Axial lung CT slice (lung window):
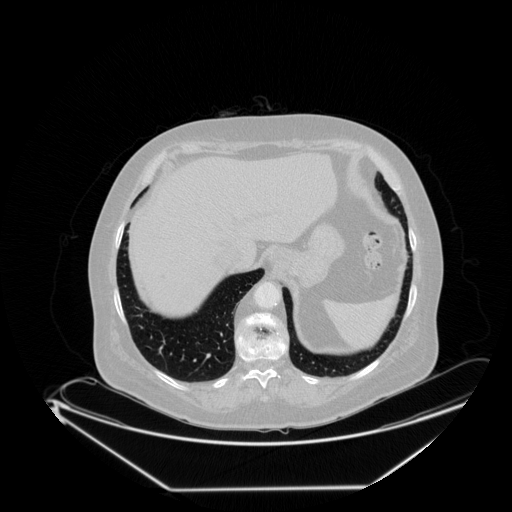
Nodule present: no